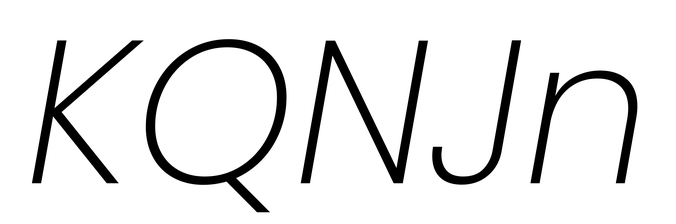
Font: Poppins-ExtraLightItalic